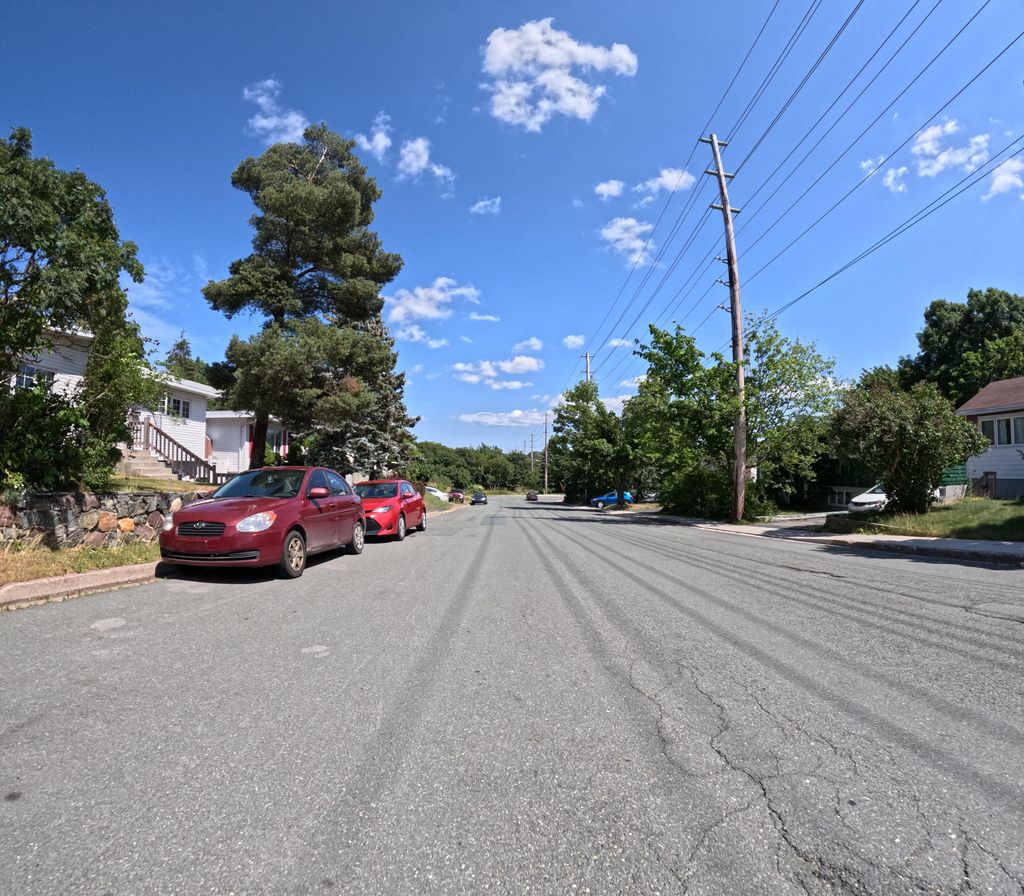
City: st_johns